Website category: sports
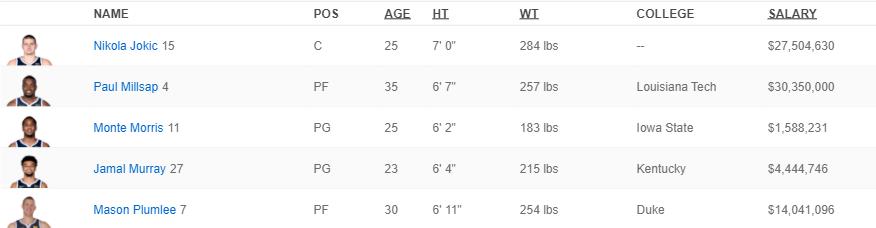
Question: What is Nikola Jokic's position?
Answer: C

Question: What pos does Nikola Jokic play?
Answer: C

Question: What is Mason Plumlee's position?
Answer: PF

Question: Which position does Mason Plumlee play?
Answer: PF

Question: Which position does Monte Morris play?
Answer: PG

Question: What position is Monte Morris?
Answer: PG

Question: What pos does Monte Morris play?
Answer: PG

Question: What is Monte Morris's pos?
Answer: PG

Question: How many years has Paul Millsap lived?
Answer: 35

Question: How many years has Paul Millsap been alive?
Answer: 35

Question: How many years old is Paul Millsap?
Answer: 35

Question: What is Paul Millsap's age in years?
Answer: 35

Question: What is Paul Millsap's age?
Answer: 35

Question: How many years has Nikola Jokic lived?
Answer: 25

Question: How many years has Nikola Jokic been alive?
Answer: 25

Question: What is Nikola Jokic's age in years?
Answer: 25

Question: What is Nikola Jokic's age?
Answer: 25

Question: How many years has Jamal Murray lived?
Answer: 23

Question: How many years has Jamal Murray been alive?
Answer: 23

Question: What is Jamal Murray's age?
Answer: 23

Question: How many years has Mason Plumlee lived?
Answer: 30

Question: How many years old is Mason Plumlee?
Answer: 30

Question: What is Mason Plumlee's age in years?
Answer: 30

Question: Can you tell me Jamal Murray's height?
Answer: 6' 4"

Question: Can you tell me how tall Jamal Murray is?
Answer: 6' 4"

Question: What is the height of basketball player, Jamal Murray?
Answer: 6' 4"

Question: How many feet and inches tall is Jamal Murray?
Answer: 6' 4"

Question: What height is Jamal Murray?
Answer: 6' 4"

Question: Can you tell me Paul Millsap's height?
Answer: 6' 7"

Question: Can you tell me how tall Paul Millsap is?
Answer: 6' 7"

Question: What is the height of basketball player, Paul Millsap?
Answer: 6' 7"

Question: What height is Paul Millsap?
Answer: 6' 7"

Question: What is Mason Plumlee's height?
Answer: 6' 11"

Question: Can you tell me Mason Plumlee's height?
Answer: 6' 11"

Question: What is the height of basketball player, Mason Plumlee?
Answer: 6' 11"

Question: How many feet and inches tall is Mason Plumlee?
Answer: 6' 11"

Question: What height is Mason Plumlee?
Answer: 6' 11"

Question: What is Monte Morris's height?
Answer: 6' 2"

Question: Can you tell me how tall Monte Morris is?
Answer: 6' 2"

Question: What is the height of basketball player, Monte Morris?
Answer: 6' 2"

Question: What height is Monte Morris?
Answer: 6' 2"

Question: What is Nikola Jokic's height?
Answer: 7' 0"

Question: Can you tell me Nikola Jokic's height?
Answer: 7' 0"

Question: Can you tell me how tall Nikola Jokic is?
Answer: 7' 0"

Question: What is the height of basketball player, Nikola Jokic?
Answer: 7' 0"

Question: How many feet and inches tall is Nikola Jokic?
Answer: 7' 0"

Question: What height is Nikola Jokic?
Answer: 7' 0"

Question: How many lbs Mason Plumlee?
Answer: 254 lbs

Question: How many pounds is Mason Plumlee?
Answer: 254 lbs

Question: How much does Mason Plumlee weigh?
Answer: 254 lbs

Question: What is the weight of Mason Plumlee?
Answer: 254 lbs

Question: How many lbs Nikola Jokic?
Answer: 284 lbs

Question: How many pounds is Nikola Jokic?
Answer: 284 lbs

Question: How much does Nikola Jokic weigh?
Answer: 284 lbs

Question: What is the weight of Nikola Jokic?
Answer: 284 lbs

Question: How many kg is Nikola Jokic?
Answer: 284 lbs

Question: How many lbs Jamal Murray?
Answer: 215 lbs

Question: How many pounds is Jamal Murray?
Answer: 215 lbs

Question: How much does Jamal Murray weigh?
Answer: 215 lbs

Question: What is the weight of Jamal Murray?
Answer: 215 lbs

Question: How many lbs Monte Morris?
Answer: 183 lbs

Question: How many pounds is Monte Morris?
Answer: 183 lbs

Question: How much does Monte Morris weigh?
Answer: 183 lbs

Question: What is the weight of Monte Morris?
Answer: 183 lbs